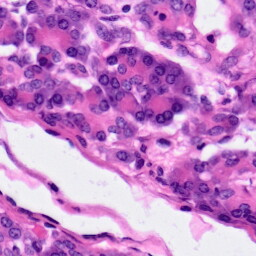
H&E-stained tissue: Pancreatic